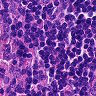
Metastatic tissue present: no